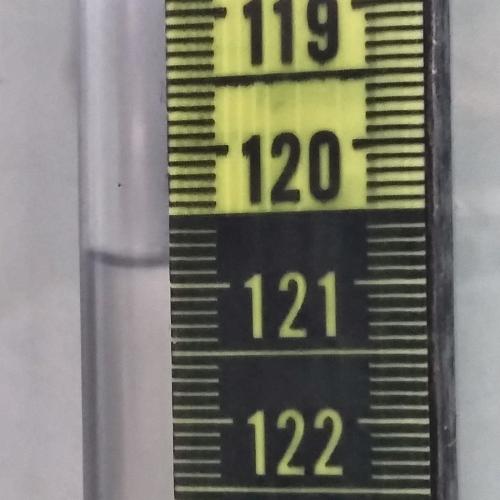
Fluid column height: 120.8 cm